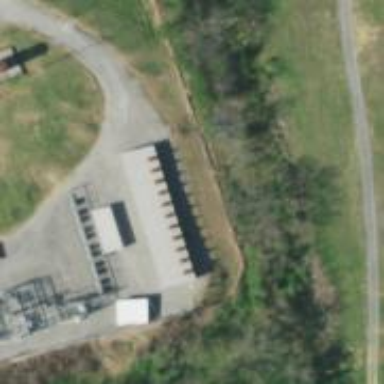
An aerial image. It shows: Generator for power supply.